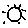
Label: sun